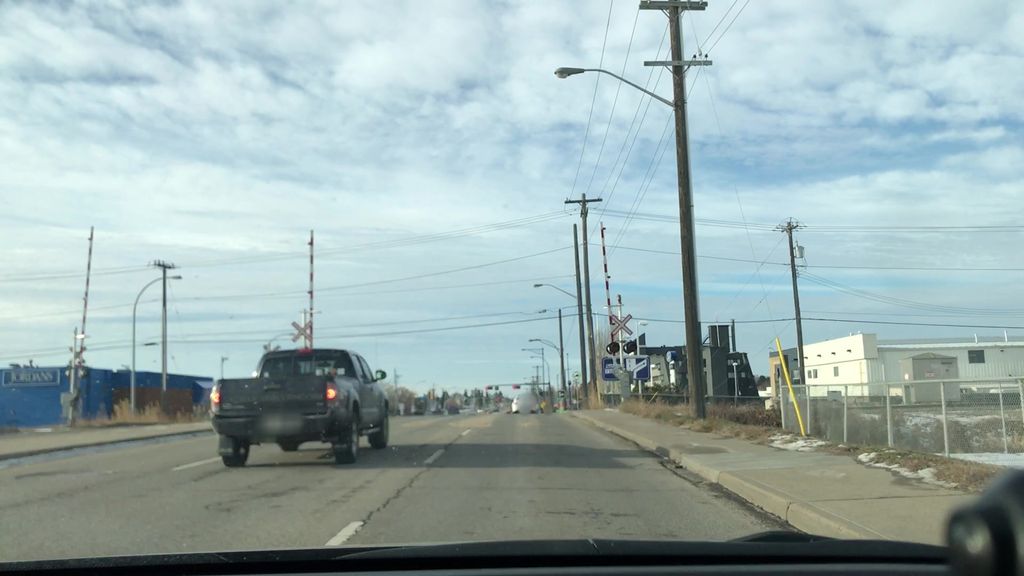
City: edmonton